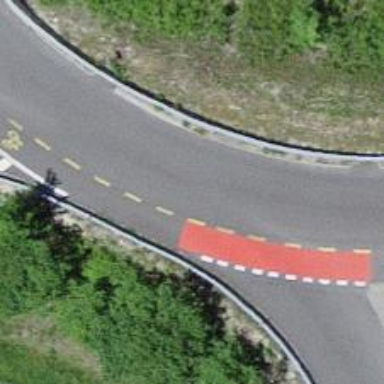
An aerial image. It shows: Secondary road leading to roundabout with embankment.